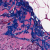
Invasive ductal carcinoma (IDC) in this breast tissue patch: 0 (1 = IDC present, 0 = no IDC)